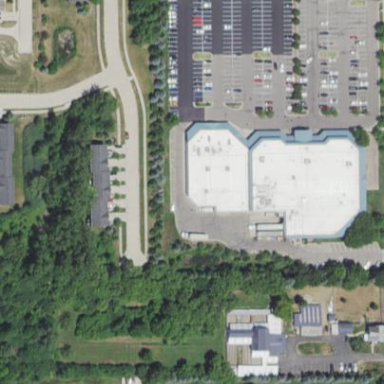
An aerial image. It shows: Retail building housing supermarket.